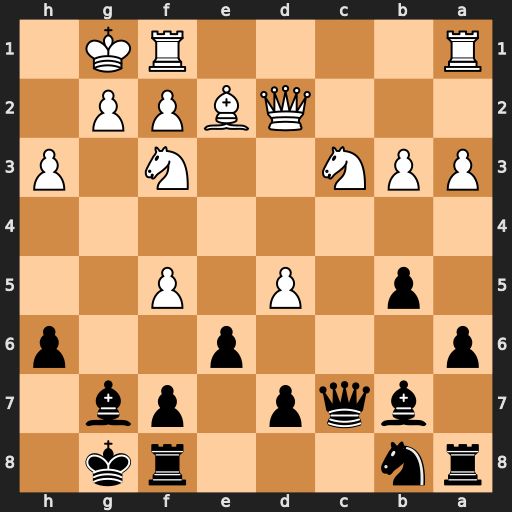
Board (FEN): rn3rk1/1bqp1pb1/p3p2p/1p1P1P2/8/PPN2N1P/3QBPP1/R4RK1
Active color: b
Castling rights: -
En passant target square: -
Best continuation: Qxc3 Qxc3 Bxc3